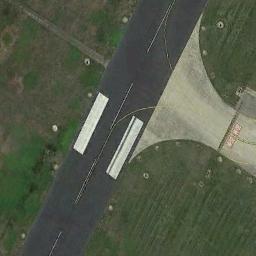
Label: runway